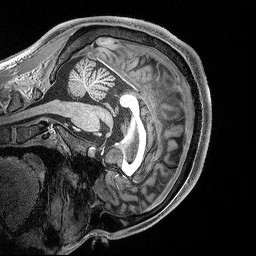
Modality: T1w
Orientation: sagittal
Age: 42
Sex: female
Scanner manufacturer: siemens
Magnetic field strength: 3 T
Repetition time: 2.3 s
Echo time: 0.00298 s